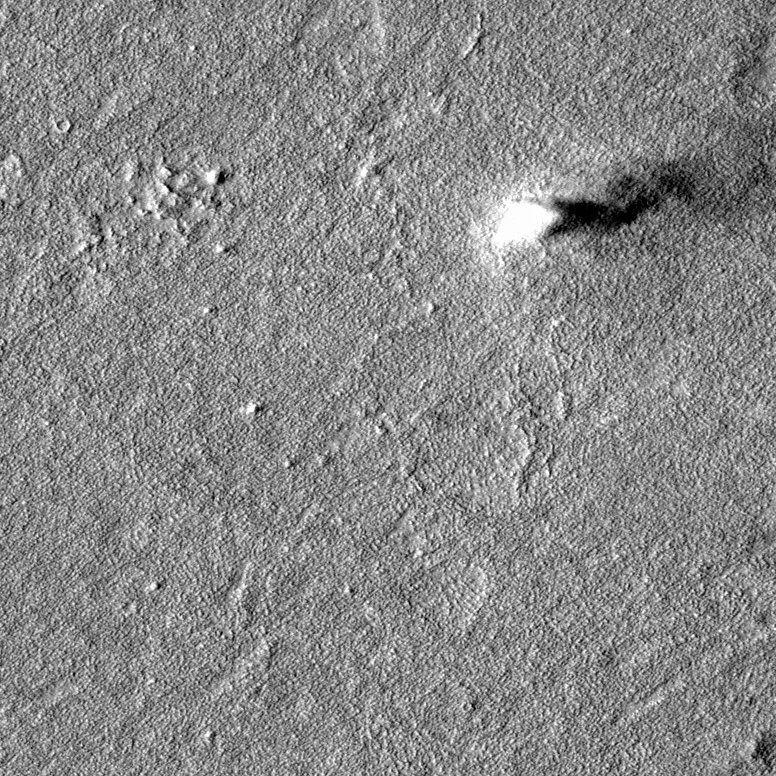
Label: dustdevil